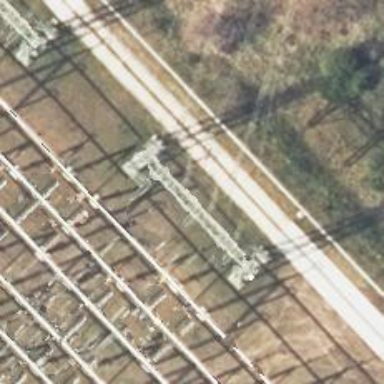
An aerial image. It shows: Three cables of power line.